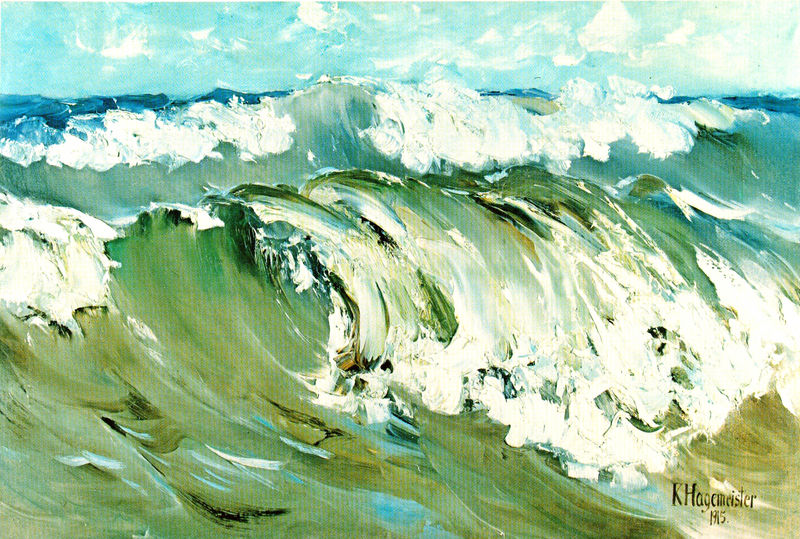
Titel: Die Woge
Künstler: Karl Hagemeister
Standort: Dachau
Institution: Schloss Haimhausen, Gemälde-Cabinett-Unger
Schlagwörter: blau, gemälde, himmel, meer, wasser, weiß, wolken, gelb, grün, impressionismus, landschaft, ocker, see, bewegung, braun, schwarz, türkis, expressionismus, malerei, bild, signatur, öl, horizont, natur, wind, pastos, wasserfall, pferd, hellblau, gischt, schrift, strand, welle, wellen, studie, kamm, modern, farbe, signiert, schaum, aufgewühlt, brandung, flut, ostsee, seestück, sturm, stürmisch, wild, woge, wogen, duktus, dunkelblau, impressionistisch, kraft, stimmung, ozean, pinsel, farbauftrag, strudel, expressiv, rollen, überschlagen, wellenkamm, wellenkämme, schäumen, okker, aufgetürmt, kraftvoll, mächtig, brechen, seeblick, tube, auftürmen, hagemeister, haushoch, hogmeister, okka, wuchtig, brecher, schaumkrone, wellw, schäumend, wogend, energie, blau grün, hausmeister, 1945, 1915, schwerer seegang, strduel, rollend